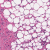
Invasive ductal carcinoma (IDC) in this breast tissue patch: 0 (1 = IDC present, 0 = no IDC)